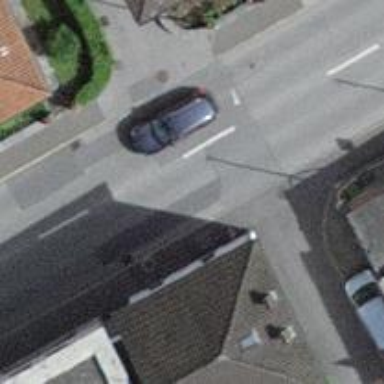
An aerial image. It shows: Primary road with asphalt surface.